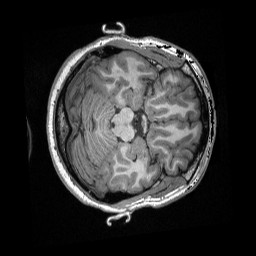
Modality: T1w
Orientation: axial
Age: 22
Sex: female
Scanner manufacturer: siemens
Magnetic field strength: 3 T
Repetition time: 2.3 s
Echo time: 0.00308 s